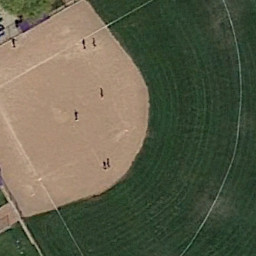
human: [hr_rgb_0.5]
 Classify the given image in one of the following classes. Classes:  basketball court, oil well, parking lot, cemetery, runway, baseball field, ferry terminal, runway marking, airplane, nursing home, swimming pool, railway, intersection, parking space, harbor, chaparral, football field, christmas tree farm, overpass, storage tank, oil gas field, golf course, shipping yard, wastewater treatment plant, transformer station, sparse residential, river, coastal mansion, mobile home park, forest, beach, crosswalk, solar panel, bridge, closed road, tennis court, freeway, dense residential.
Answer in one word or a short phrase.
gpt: baseball field